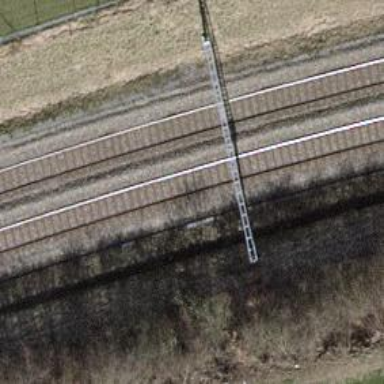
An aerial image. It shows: Single-track electrified railway with contact line.